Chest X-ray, PA view. Patient: 27 years old, sex F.
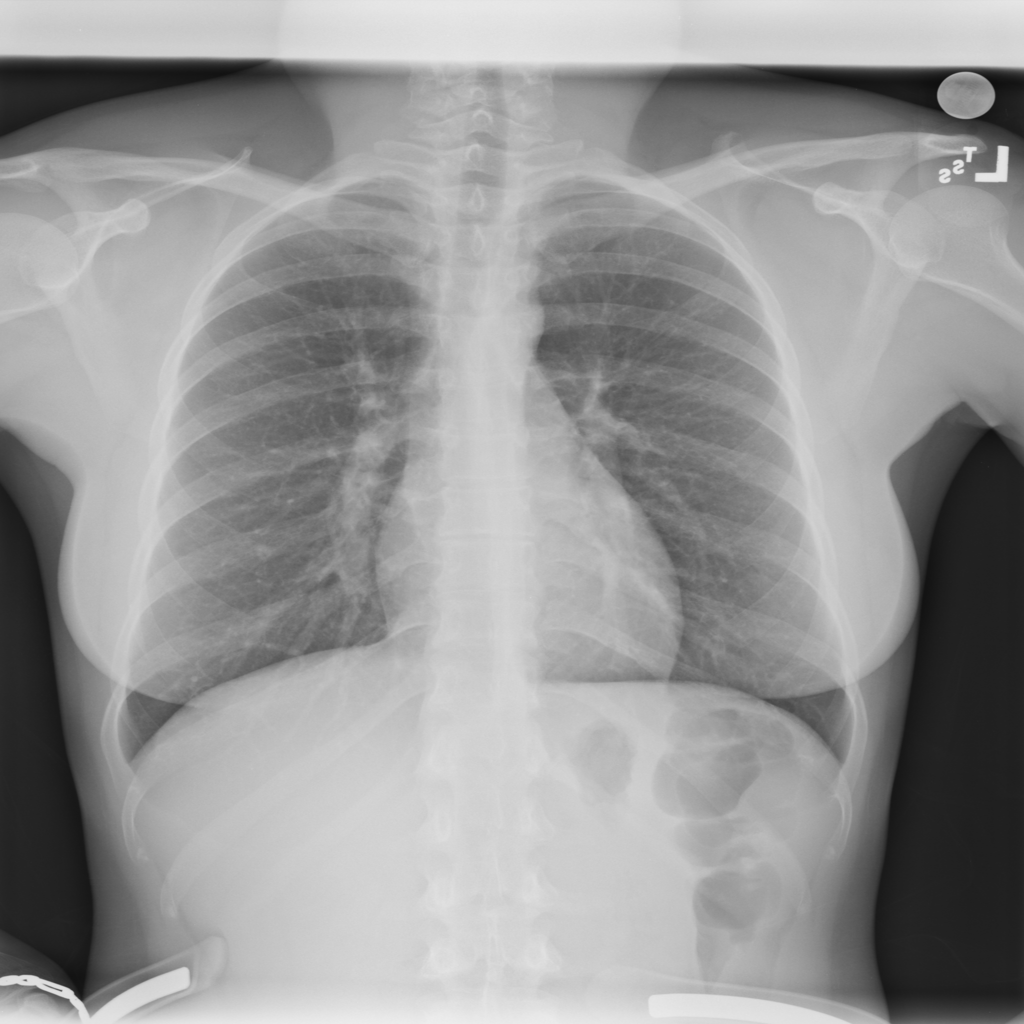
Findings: No Finding